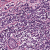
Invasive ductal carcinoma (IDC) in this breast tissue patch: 1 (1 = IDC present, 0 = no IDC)